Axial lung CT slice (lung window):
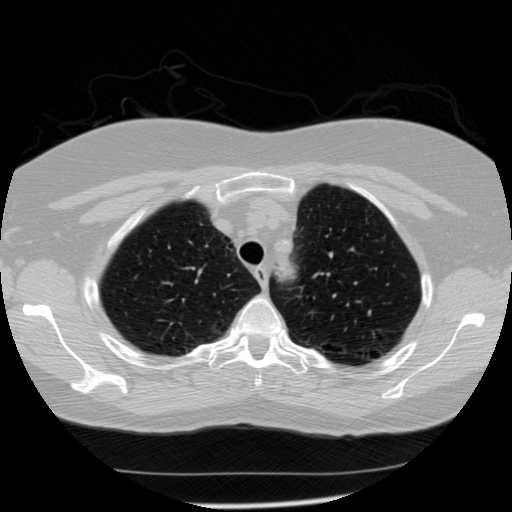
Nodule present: no